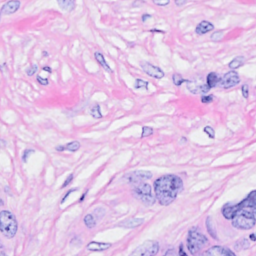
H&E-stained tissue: Breast